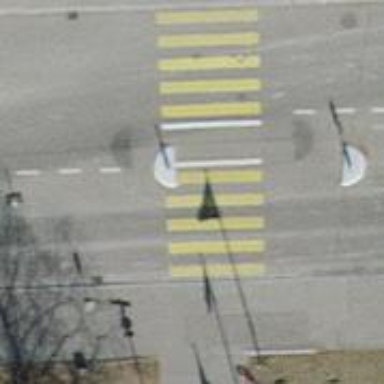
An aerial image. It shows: Uncontrolled zebra crossing with pedestrian island.